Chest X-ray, PA view. Patient: 77 years old, sex M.
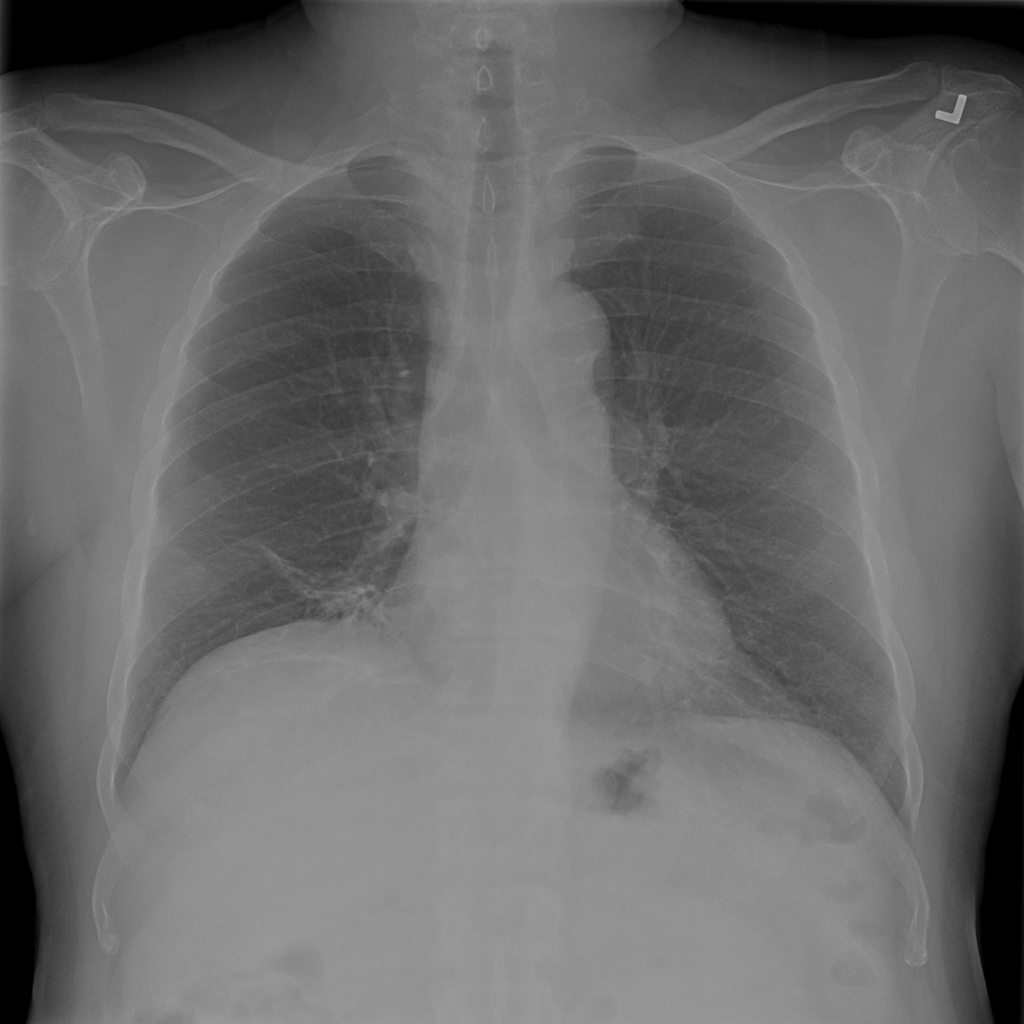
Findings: Fibrosis